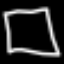
Label: square